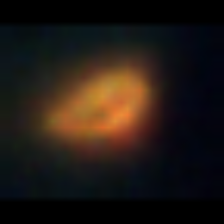
Taxon: Unknown_phyto
Group: Unknown